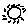
Label: sun